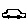
Label: car